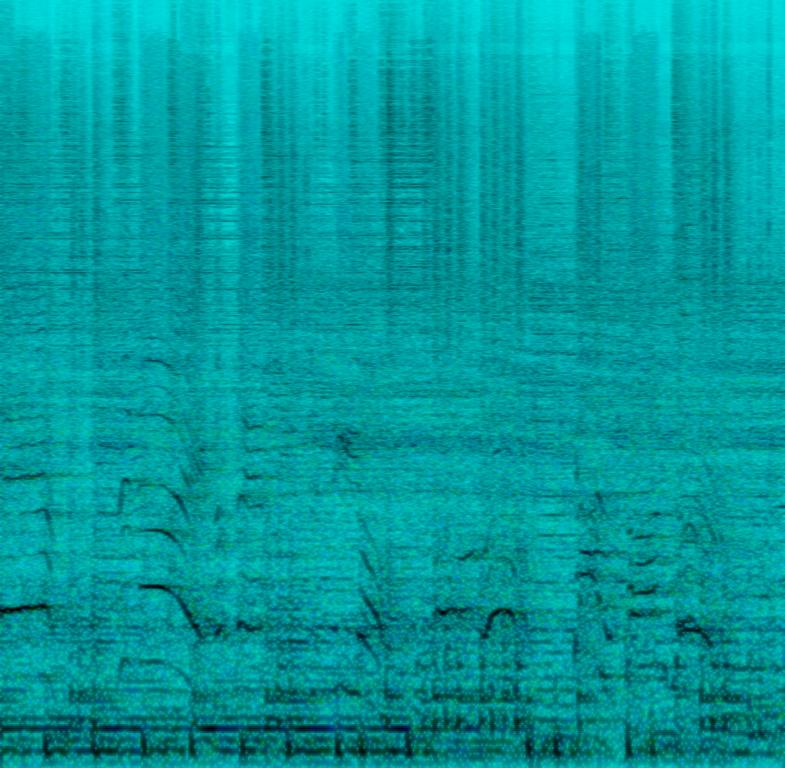
A male vocalist sings this spirited song. The tempo is fast with intense drumming, loud harmonic electric guitar feedback, bass guitar , emphatic vocals and keyboard accompaniment. The song is a loud, progressive, powerful youthful and emphatic Hard Rock song.